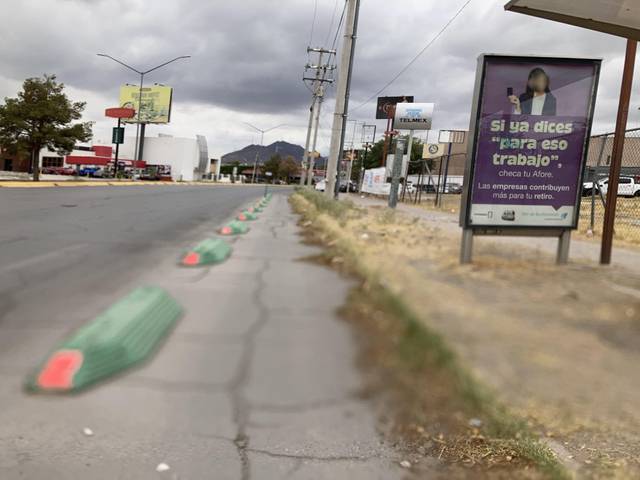
Region: Mexico
Coordinates: 31.744, -106.453